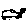
Label: car